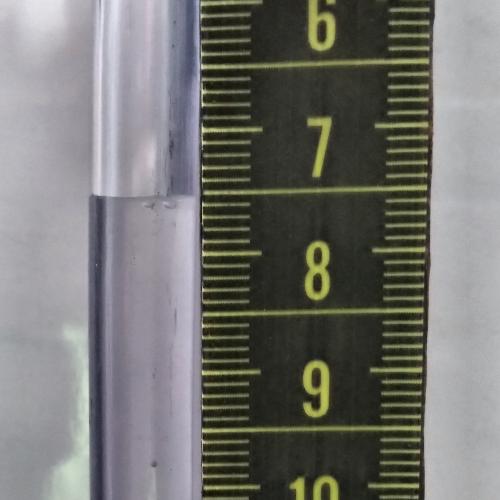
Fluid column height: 7.5 cm